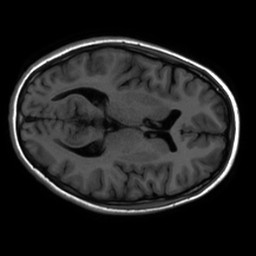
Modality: inplaneT1
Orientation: axial
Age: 18
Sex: female
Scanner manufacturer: ge
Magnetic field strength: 3 T
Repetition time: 2.297 s
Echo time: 0.02273 s